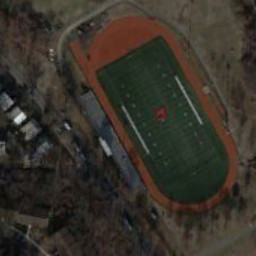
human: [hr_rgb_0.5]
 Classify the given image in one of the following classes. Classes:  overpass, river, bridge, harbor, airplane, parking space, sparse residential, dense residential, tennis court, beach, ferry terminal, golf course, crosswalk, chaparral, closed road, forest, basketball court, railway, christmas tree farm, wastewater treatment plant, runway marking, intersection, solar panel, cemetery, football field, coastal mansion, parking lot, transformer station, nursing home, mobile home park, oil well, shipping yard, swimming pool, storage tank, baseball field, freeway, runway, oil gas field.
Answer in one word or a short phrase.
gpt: football field